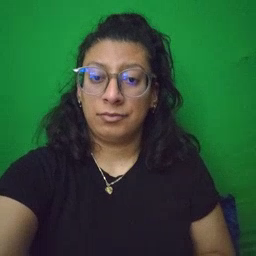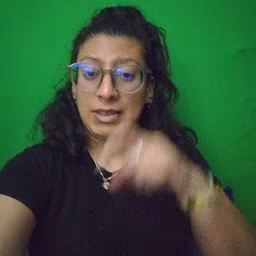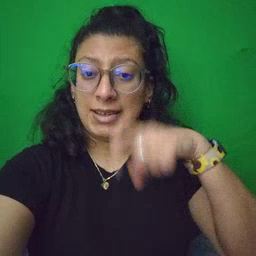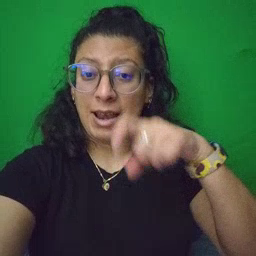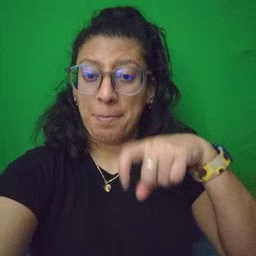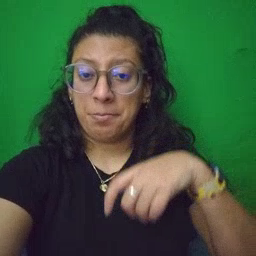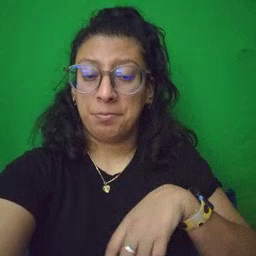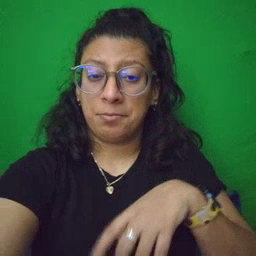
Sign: time